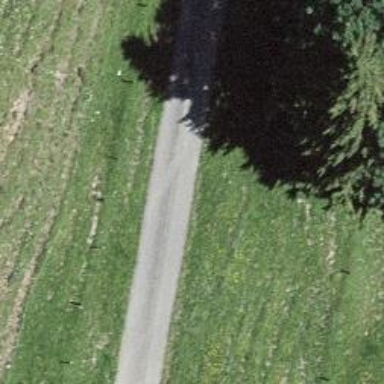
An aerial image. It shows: Well-maintained track road of grade 1.